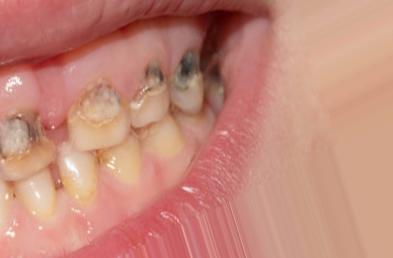
Condition: Caries